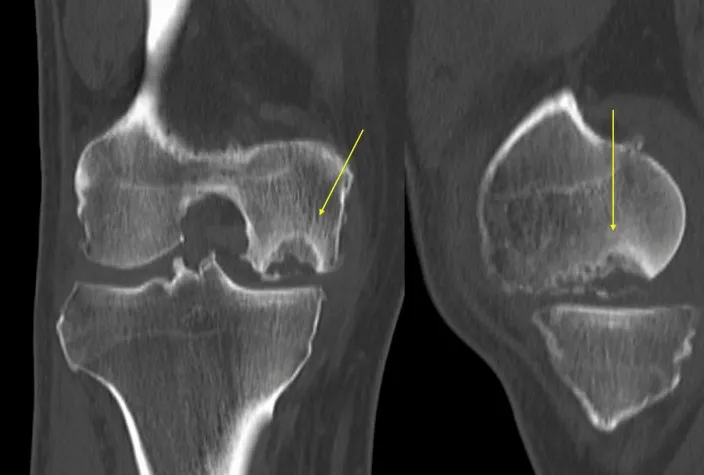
Preoperative CT scan.
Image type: radiology (ct)